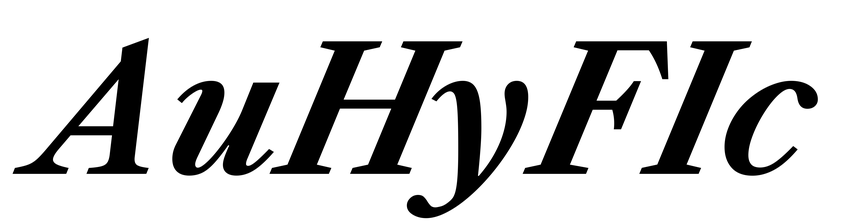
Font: LibreCaslonText-Italic_Bold_Italic